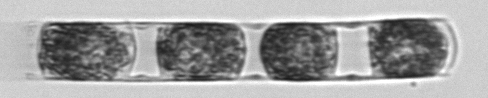
Label: Hemiaulus